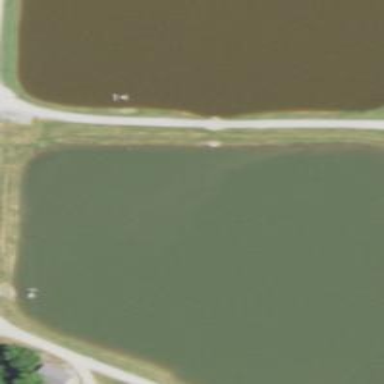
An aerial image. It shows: Pond surrounded by natural water.